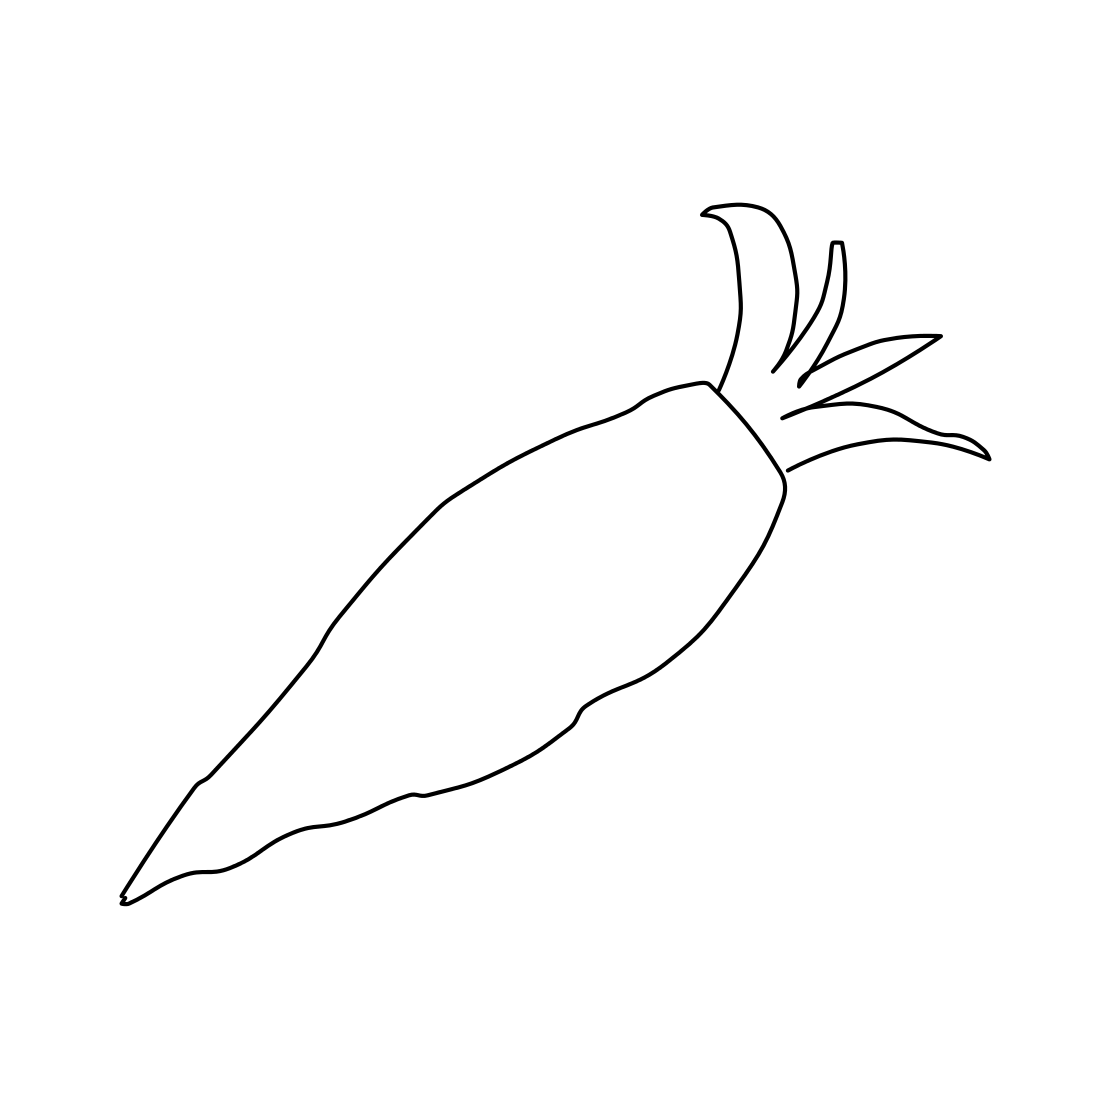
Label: carrot